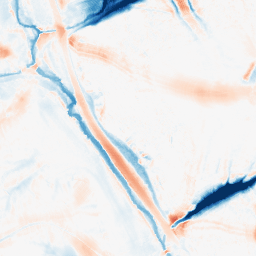
Category: morphological
Decomposition family: tophat_combined
Decomposition parameters: size: 20
Upsampling method: bicubic
Upsampling parameters: scale: 4
Upsampling scale: 4